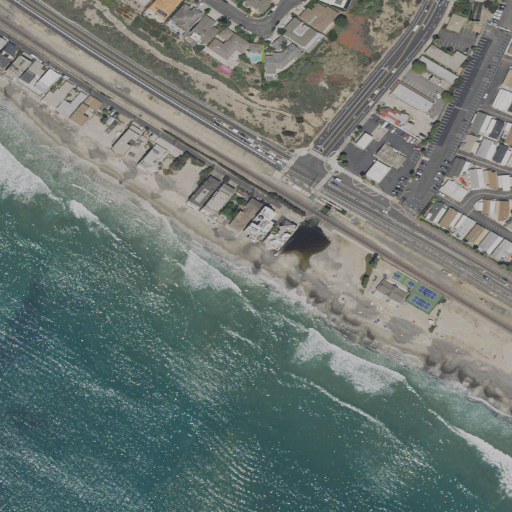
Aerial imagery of beach in California named Poche Beach containing open water, high intensity development, medium intensity development, and low intensity development